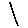
Label: line